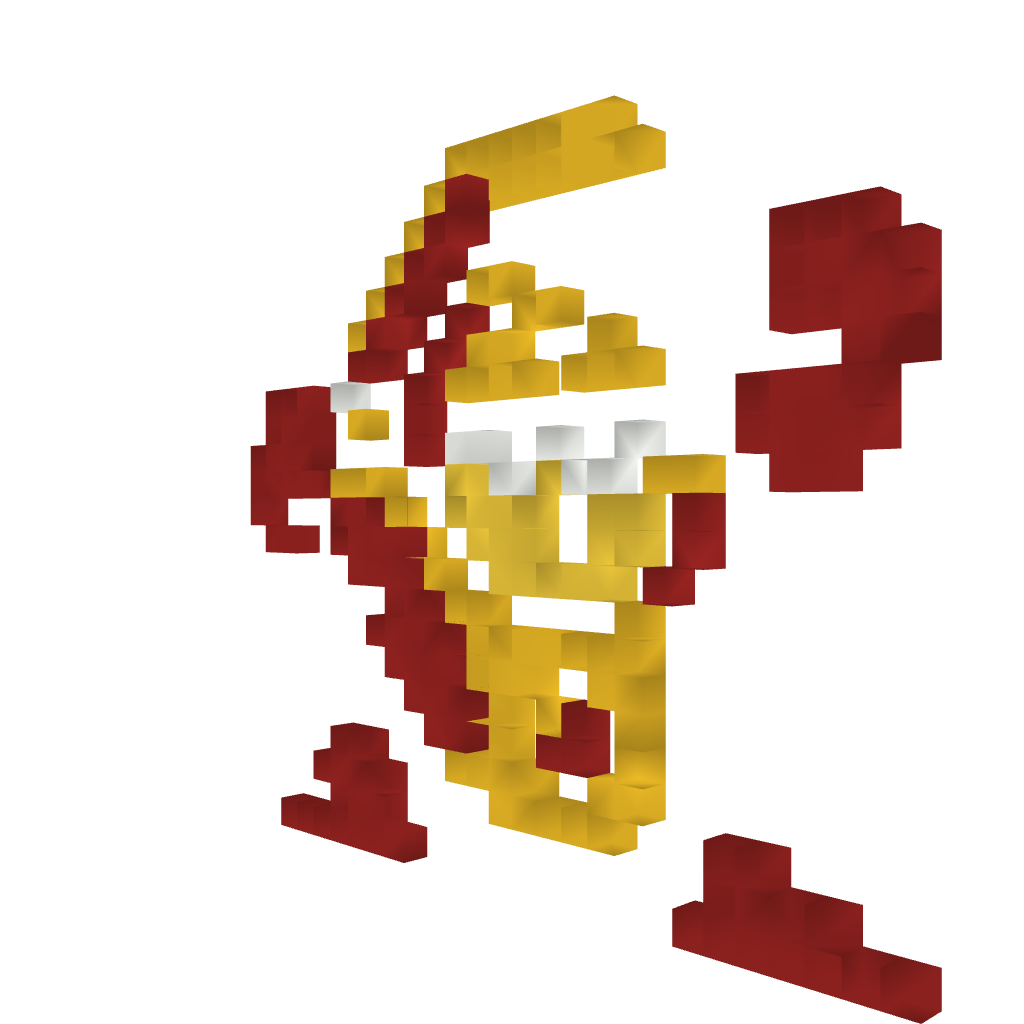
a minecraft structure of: Heatman (ErnieCIII)